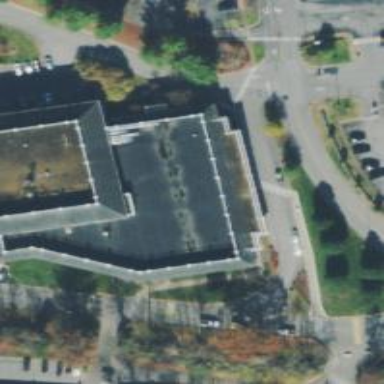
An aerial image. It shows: Healthcare clinic.